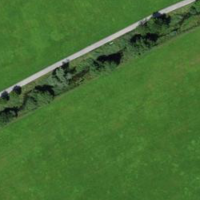
EUNIS habitat code: 57
Species observed at this site:
Dipsacus fullonum
Typha latifolia
Medicago sativa
Filipendula ulmaria